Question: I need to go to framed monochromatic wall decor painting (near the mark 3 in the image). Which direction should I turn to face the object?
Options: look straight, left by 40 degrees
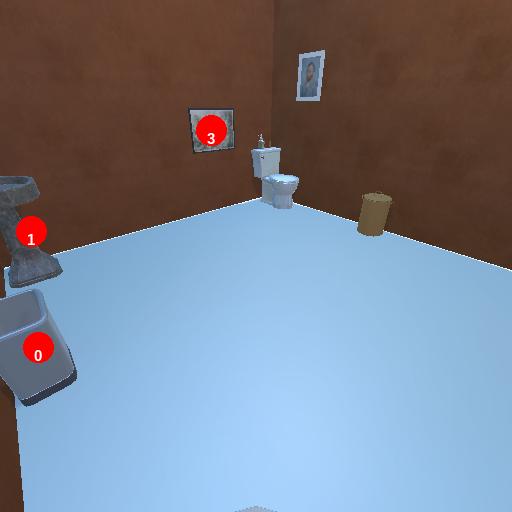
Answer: look straight